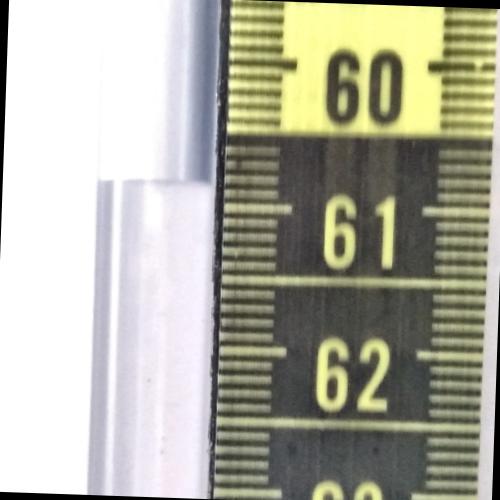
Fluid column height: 60.8 cm